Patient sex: M
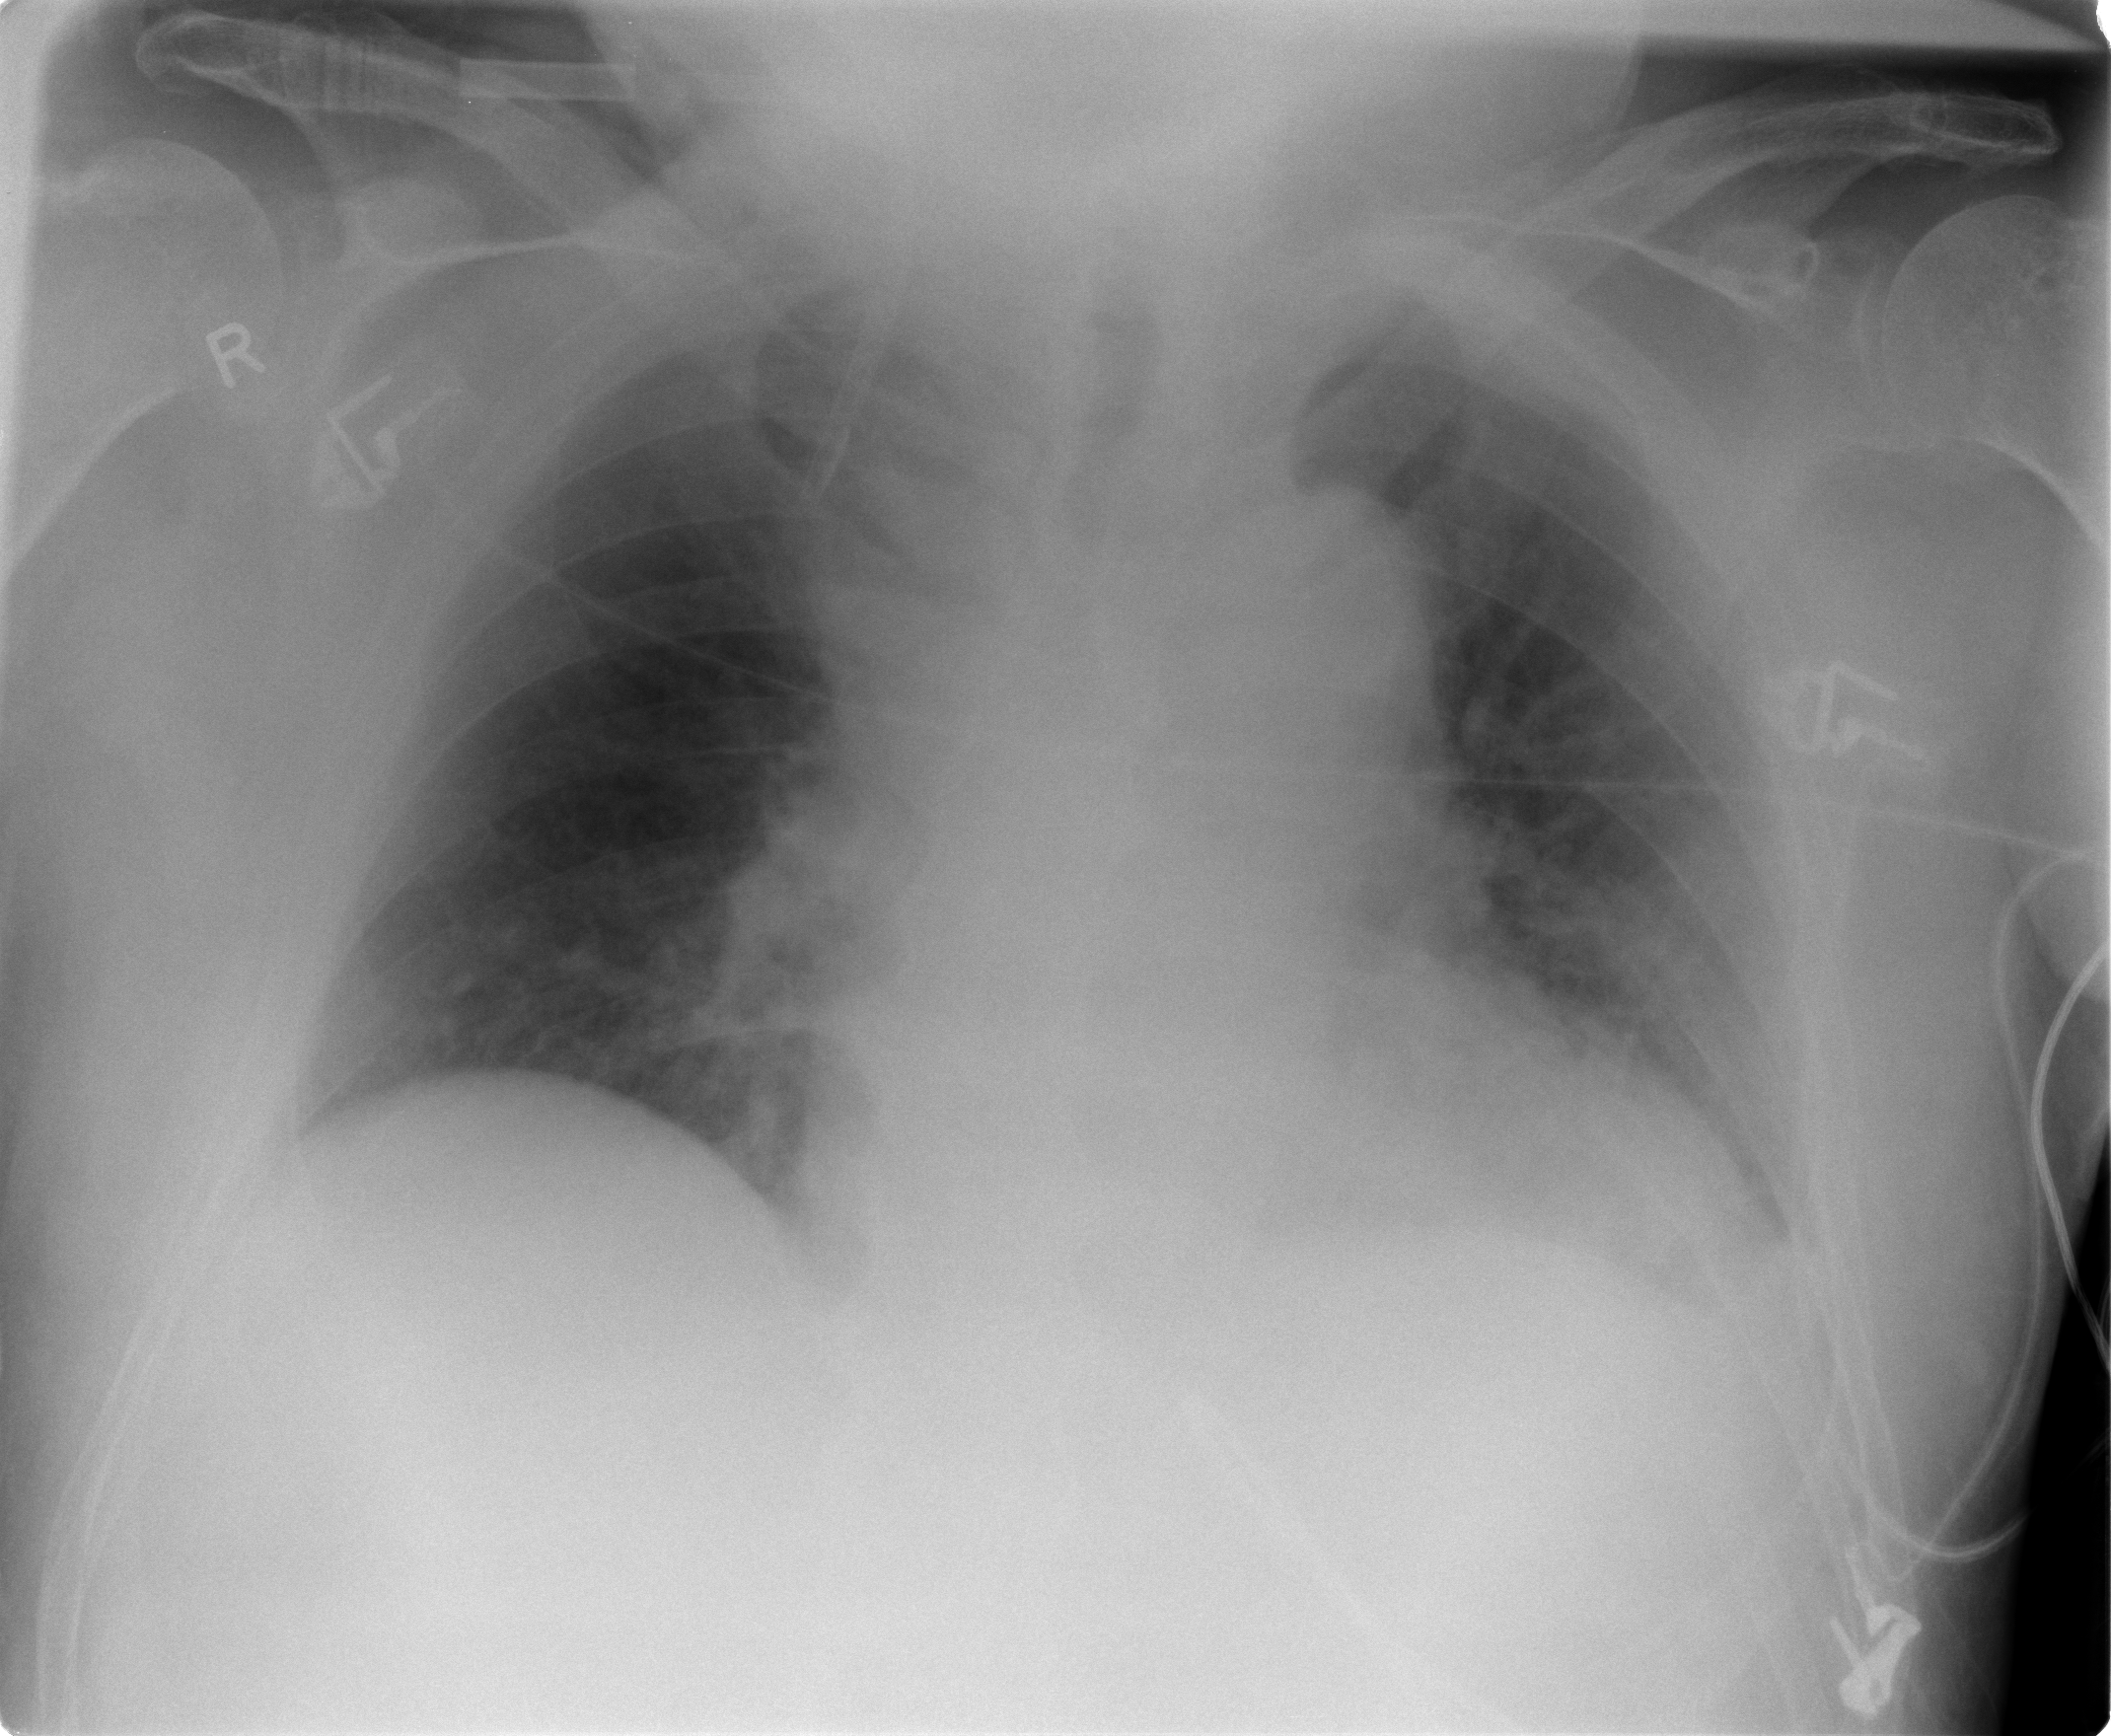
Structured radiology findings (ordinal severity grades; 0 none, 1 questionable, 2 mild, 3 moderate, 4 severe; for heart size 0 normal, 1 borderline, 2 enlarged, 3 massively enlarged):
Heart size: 2
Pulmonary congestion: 2
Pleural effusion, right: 0
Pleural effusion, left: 2
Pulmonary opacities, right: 0
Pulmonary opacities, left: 0
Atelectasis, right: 2
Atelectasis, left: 2